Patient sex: M
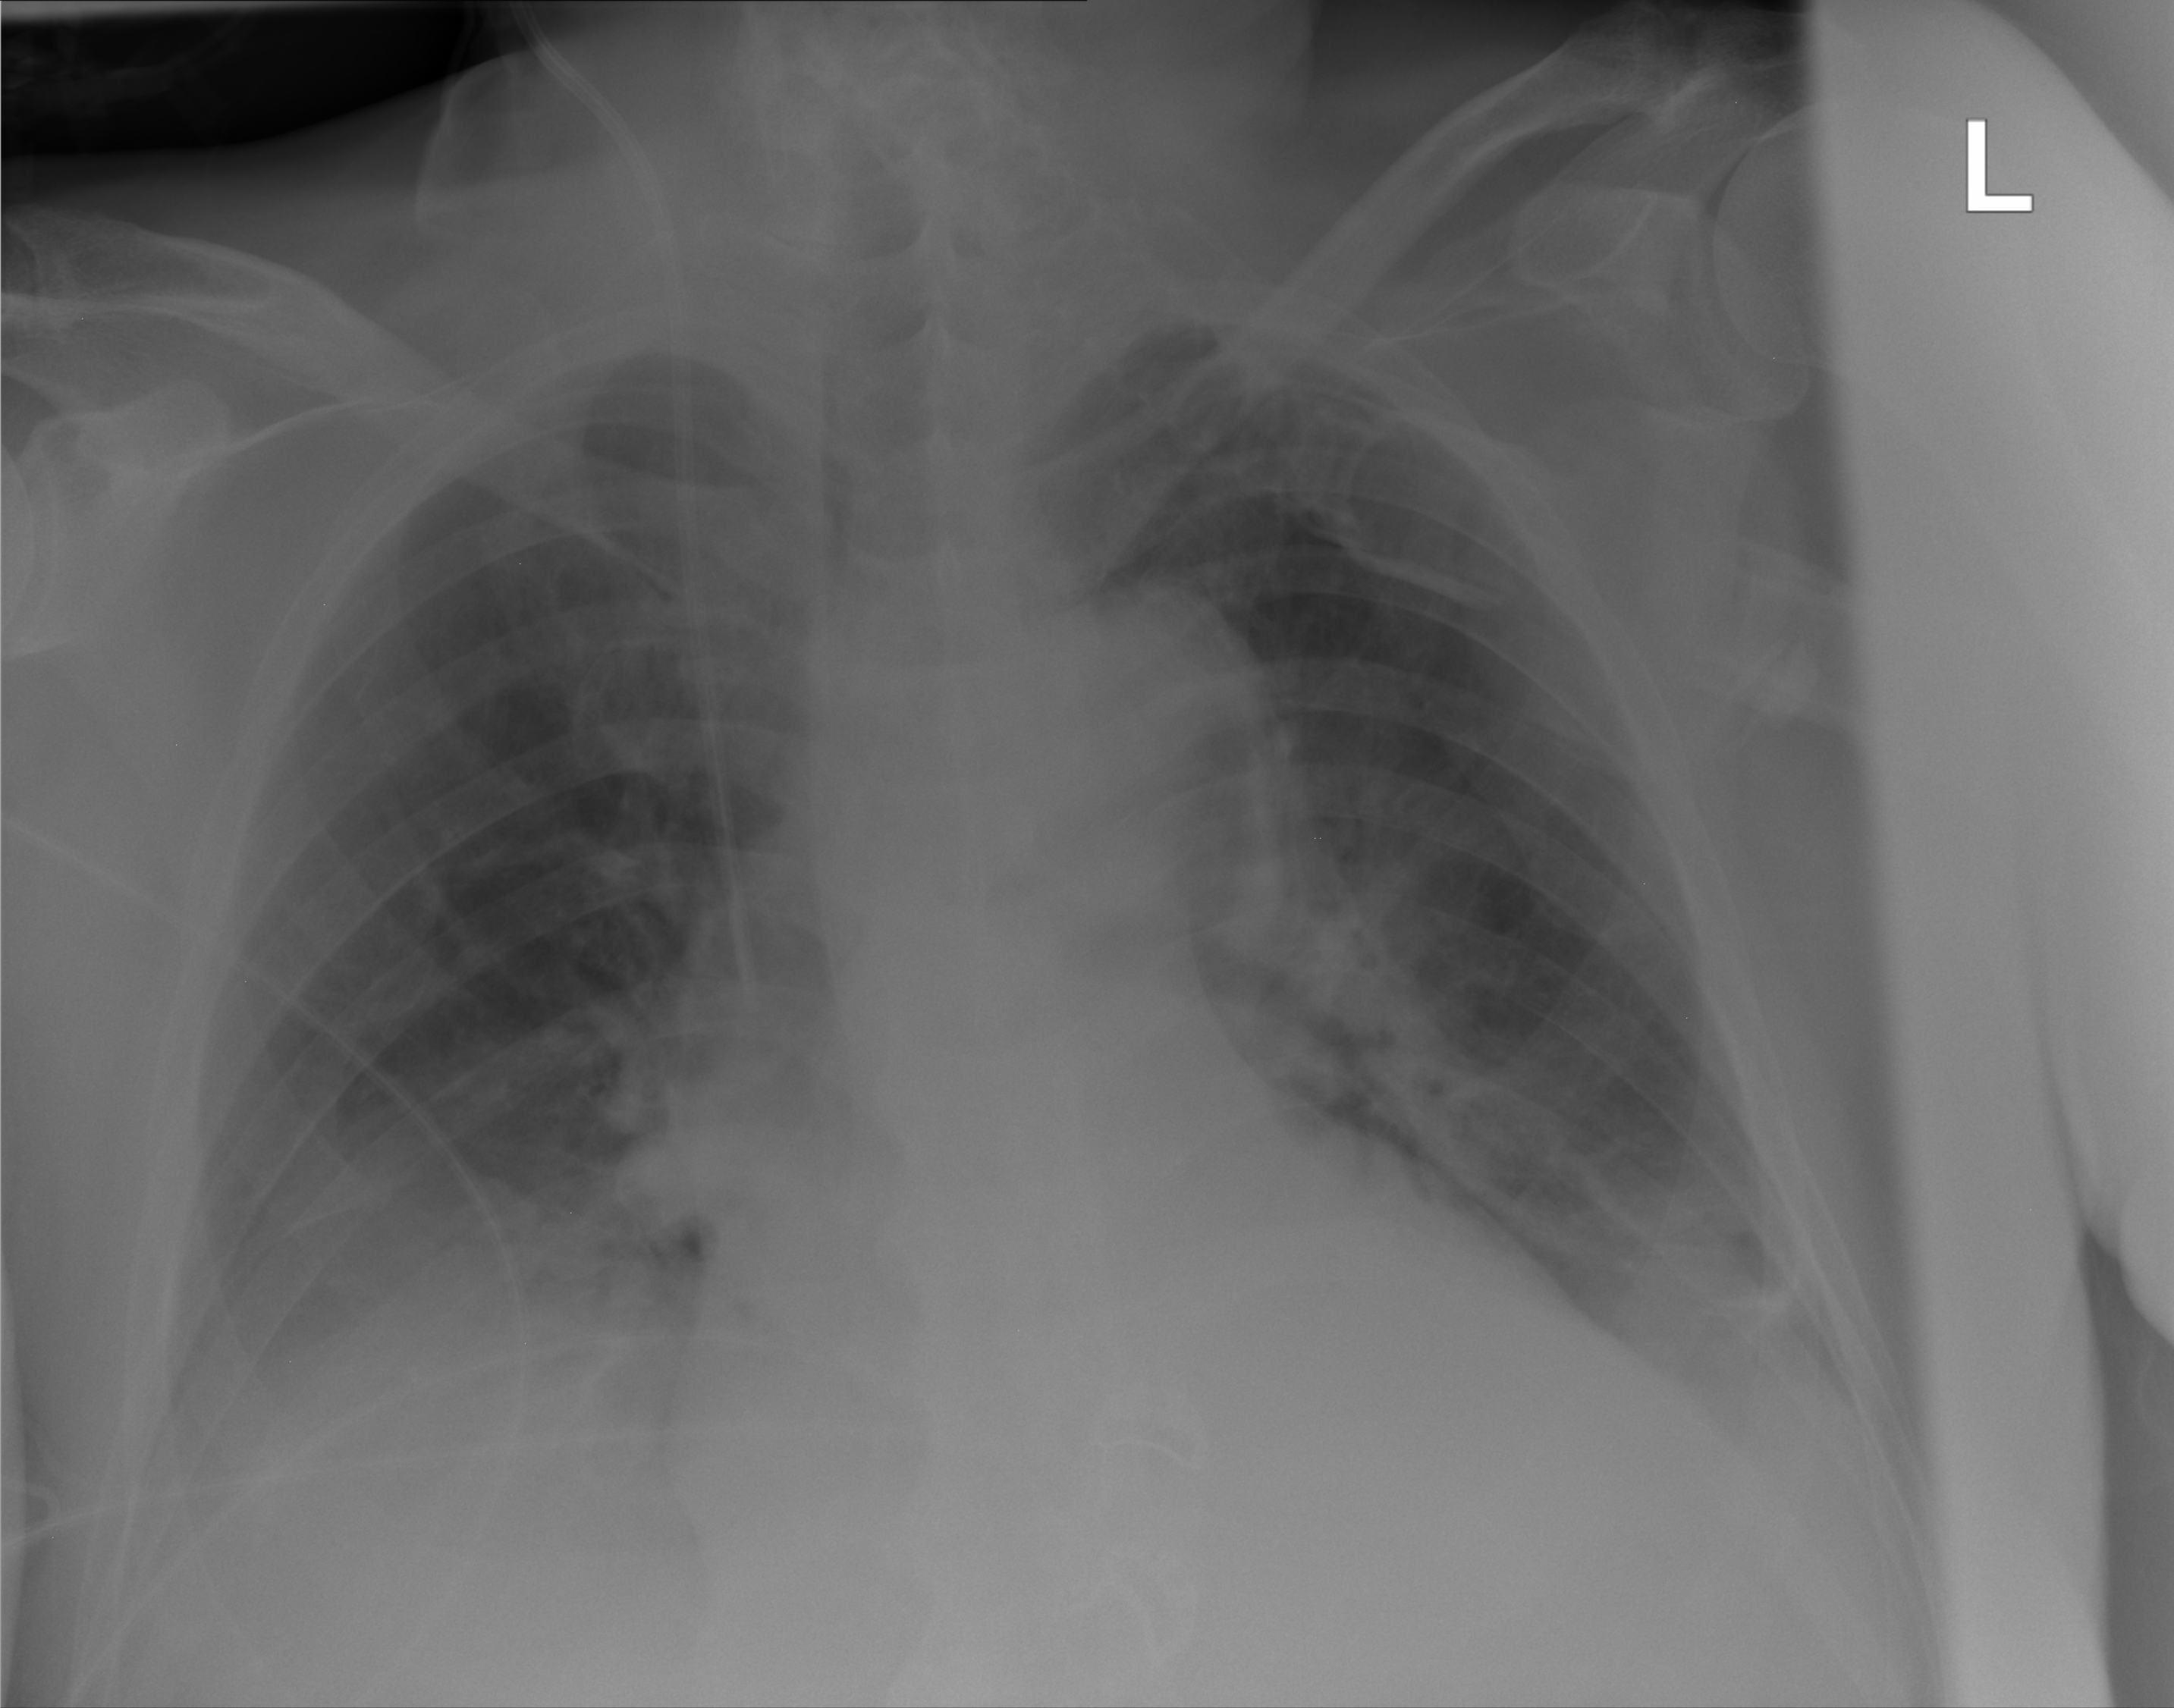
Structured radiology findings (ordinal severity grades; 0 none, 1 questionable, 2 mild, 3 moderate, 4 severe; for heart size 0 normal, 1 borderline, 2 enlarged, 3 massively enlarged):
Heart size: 2
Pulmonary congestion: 0
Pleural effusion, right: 2
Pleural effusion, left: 2
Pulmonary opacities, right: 0
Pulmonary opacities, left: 0
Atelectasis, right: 2
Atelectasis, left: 2